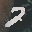
Label: 2